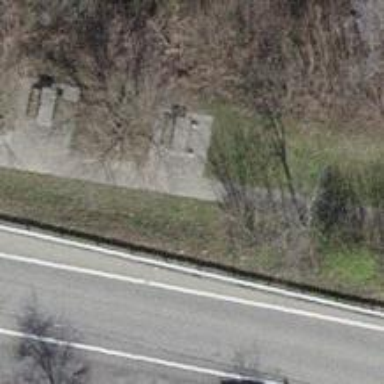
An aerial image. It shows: Concrete picnic table on leisure land.